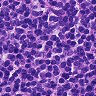
Metastatic tissue present: no